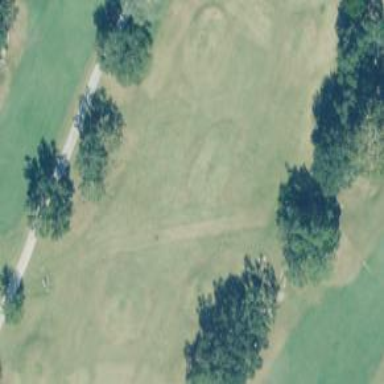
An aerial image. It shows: Grassy area used as driving range for golf.